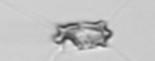
Label: Chaetoceros_didymus